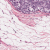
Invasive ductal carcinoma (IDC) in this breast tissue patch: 0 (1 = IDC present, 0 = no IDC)